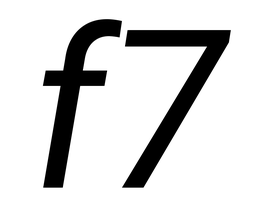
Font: Roboto-Italic_Italic